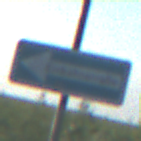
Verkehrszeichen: EinbahnstrasseLinksweisend
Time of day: MorningAfternoon
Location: Outdoor (RoadRail)
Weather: Clear
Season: NotSpecified
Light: Natural